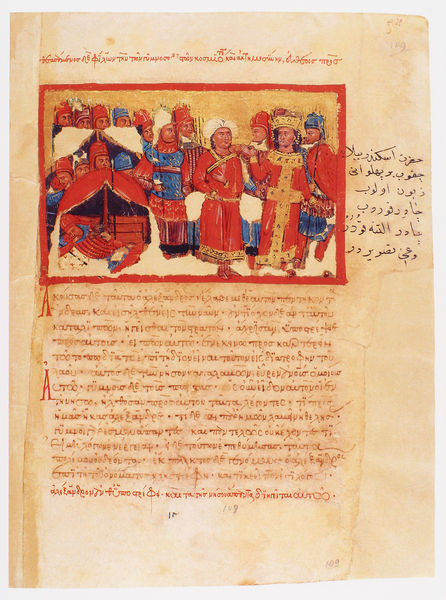
Titel: Der griechische Alexanderroman
Institution: Venedig, Hellenic Institute Codex Gr. 5
Schlagwörter: blau, mann, menschen, sitzen, hut, männer, rot, beige, malerei, bild, gewand, blatt, krone, schrift, gefolge, könig, soldaten, buch, orientalisch, waffe, helm, ritter, buchseite, arabisch, brief, turban, islam, handschrift, zelt, sultan, notiz, wörter, kufisch, verblichen, illumination, a, knöig